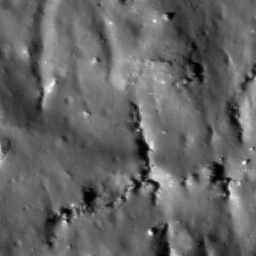
Host type: background_regolith
Lunar coordinates: latitude nan, longitude nan